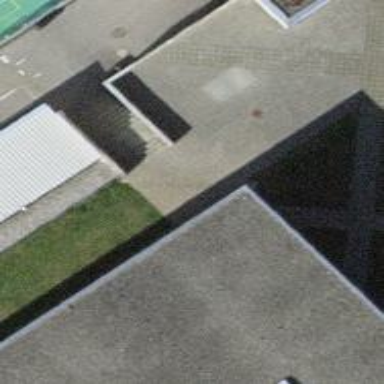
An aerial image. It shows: Set of concrete steps.